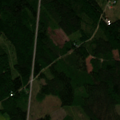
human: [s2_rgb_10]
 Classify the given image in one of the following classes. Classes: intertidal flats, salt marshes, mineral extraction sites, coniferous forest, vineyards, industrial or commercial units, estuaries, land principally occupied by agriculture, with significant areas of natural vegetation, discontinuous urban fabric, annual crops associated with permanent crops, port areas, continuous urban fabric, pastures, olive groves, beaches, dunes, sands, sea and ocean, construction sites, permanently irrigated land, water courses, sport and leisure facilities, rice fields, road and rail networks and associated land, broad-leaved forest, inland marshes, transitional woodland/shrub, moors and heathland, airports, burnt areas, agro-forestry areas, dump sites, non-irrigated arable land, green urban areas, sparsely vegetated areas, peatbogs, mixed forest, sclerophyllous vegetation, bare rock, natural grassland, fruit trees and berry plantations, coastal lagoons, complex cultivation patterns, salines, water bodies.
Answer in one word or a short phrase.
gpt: broad-leaved forest, mixed forest, transitional woodland/shrub